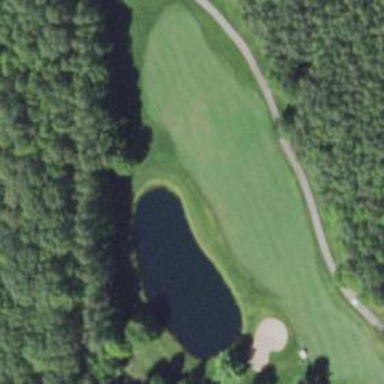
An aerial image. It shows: Picturesque scene of golf course with lateral water hazard.